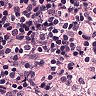
Metastatic tissue present: no